Question: The app is all about scoring video uploaded online, with adjudicators of different category.
I have in my controller
'''
$watched = Upload::with('scoresheet')->get();
'''
There is a reletionship between upload and scoresheet.
In my controller, I am using "with" to grab the relationship eagerly, so that I can get who scored a video.
Now I am trying to loop through and displaying scored or unscored with the 'ifesle' statement if they satisfy this condition
'''
@foreach($watched as $scoredvideo)
@foreach($scoredvideo->scoresheet as $seen)
@if($seen->user_id == Auth::user()->id && $seen->upload_id == $video->id)
Scored
@else
Not Scored
@endif
@endforeach
@endforeach
'''
but, it kept on returning the message of the numbers of video that have been scored.
See below

Here, three videos have been scored.
I tried using break, it only display the true value which is 'scored' and terminate the loop.
How can I solve this this?
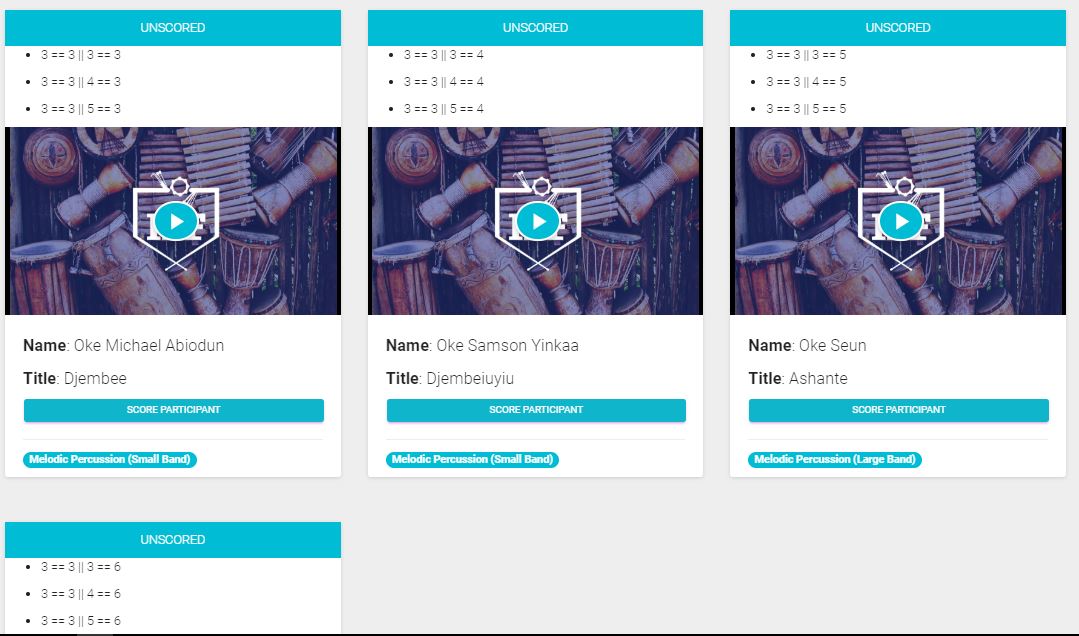
Answer: Your question is not very clear but if I understand it correctly you are trying to know whether a logged in user has scored the video or not. I would do it something like this.
'''
@foreach($videos as $video)
//render the video object however you want in your view
//and use this if to know if the logged in user has already scored the video
@if($video->Scoresheet()->where('user_id', Auth::user()->id)->exists())
scored
@else
Not Scored
@endforeach
'''